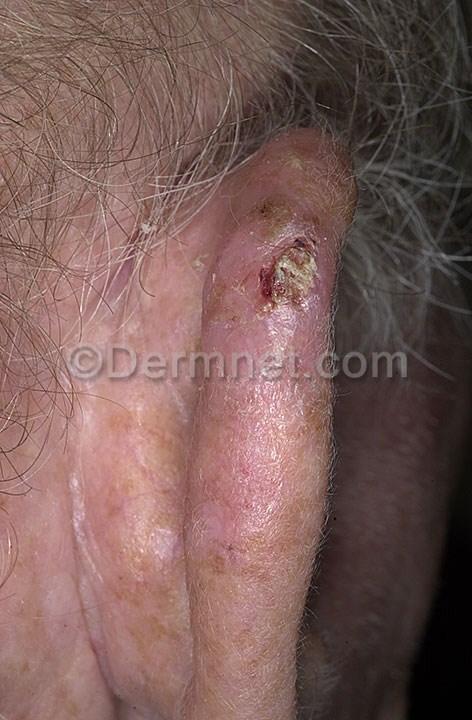
Disease: Actinic Keratosis Basal Cell Carcinoma and other Malignant Lesions